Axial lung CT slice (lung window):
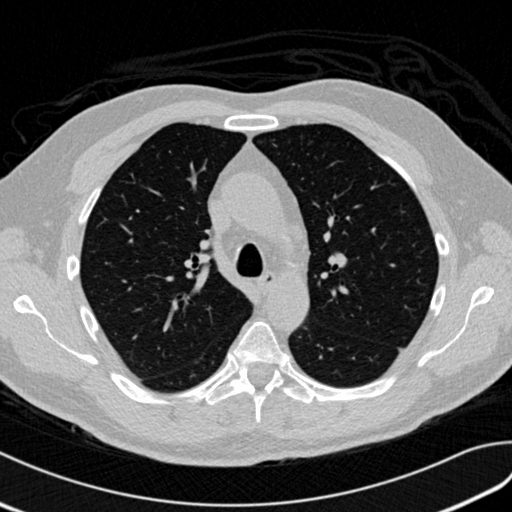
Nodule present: no